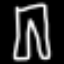
Label: pants